Question: I have a radio button & combo box like this:

If the user chooses the radio button either single or double, the combo box automatically fetch the data (room number which is single-type if I choose single-type). I already have stored procedure like this.
'''
create procedure viewRoom
@IDBranch varchar(5),
@NoTypeRoom varchar(5)
as
select NoRoom
from MsRoom
where NoTypeRoom = @NoTypeRoom
and IDBranch = @IDBranch
and AvailabilityRoom>0
'''
What should I do, so the fetched data can be shown in the combo box every time I choose the radio button?
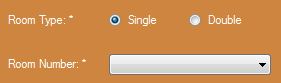
Answer: you will have to use 'cmd.CommandType=CommandType.StoredProcedure'
'''
SqlCommand cmd = new SqlCommand("viewRoom", conn);
cmd.CommandType=CommandType.StoredProcedure;
da=new SqlDataAdapter(cmd);
ds=new DataSet();
da.Fill(ds);
for(int i=0;i<ds.Tables[0].Rows.Count;i++)
cmbItems.items.add(ds.Tables[0].Rows[i][0].tostring()); //way to put table in combo
'''
Try to use this kind of code.
Hope this helps you.